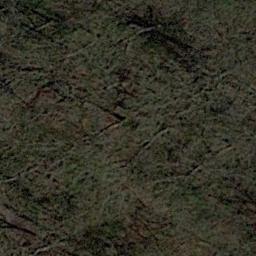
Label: forest